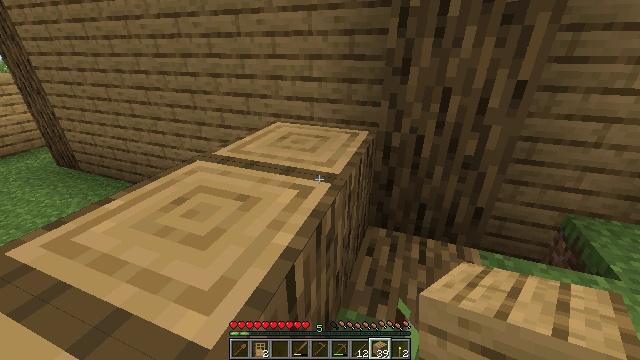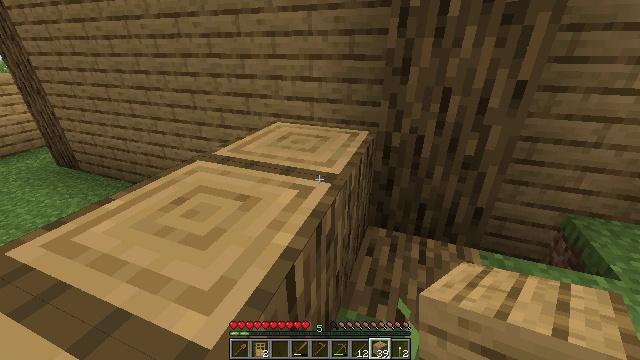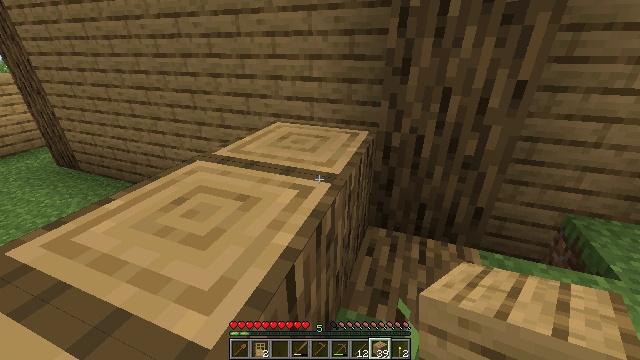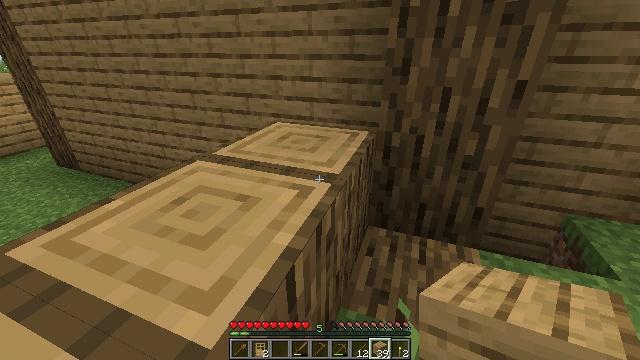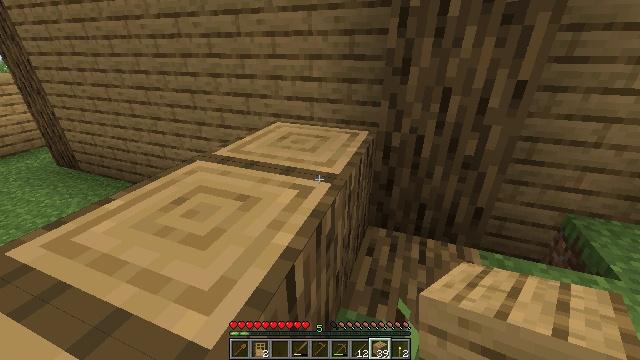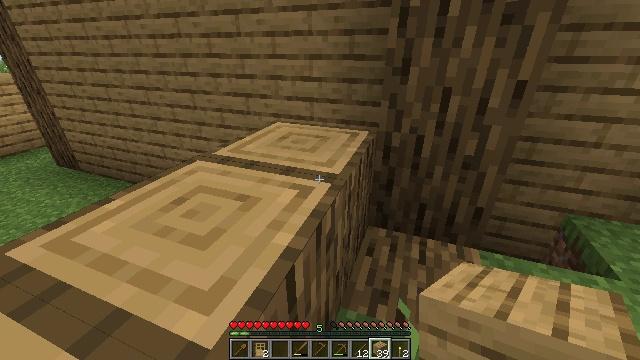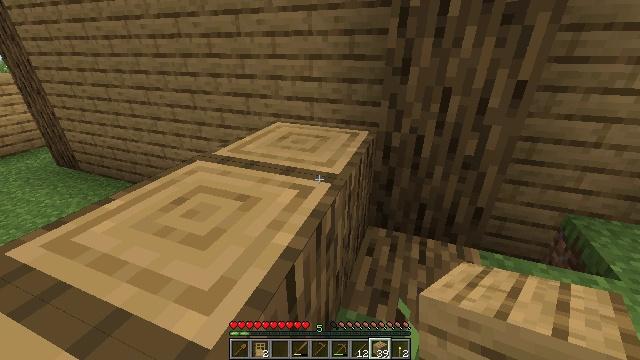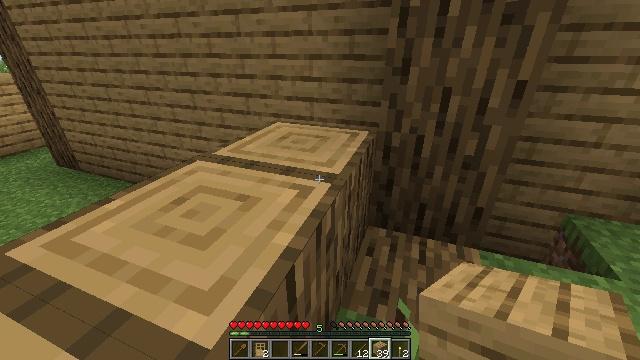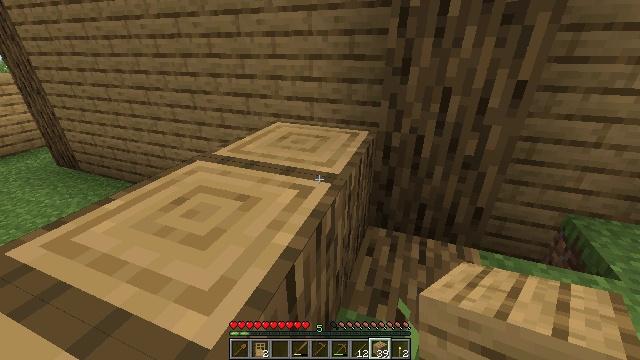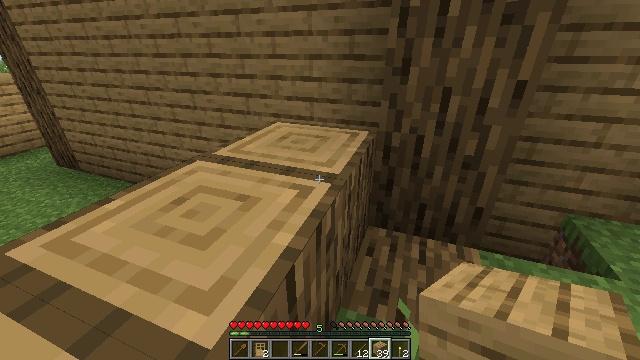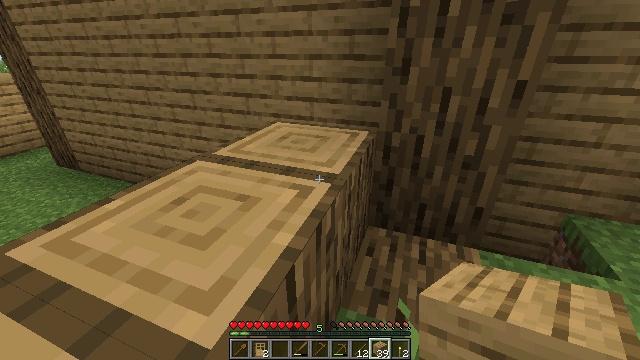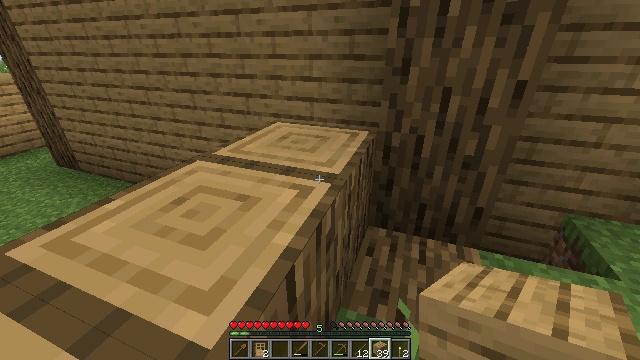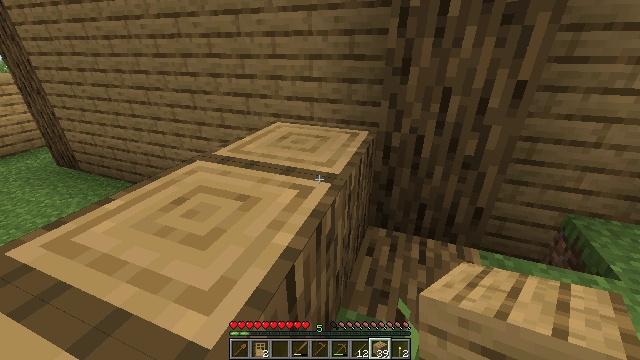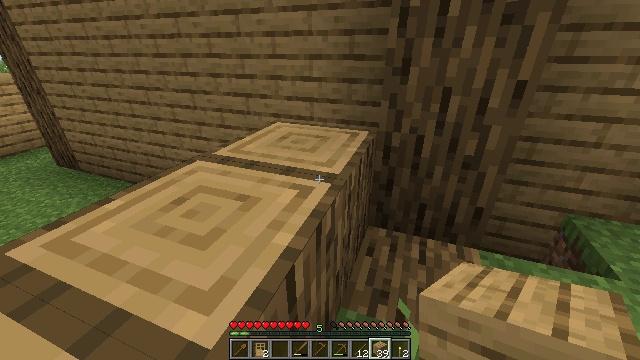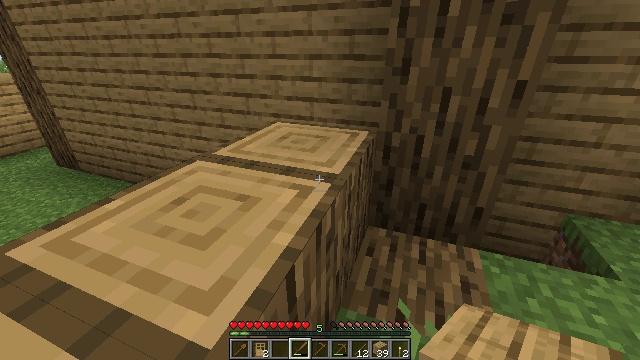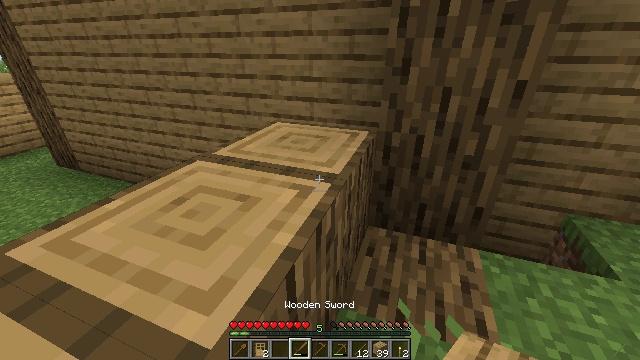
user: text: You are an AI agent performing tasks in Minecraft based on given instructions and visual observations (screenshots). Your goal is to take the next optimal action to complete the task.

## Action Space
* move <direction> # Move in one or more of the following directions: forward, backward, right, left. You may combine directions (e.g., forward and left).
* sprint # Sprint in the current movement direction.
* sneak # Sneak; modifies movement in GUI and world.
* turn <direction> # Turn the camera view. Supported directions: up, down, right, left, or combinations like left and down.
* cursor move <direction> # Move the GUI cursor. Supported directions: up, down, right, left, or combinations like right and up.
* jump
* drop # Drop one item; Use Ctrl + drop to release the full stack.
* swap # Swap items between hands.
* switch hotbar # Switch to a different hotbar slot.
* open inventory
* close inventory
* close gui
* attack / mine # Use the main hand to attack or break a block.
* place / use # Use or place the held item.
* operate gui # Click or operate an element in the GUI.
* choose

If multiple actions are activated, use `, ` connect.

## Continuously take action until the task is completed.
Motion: motion action
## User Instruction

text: Mine the oak log.
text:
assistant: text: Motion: no_op
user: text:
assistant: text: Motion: no_op
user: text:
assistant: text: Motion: no_op
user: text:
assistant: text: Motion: no_op
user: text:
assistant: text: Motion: no_op
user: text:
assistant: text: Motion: no_op
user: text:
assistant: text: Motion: no_op
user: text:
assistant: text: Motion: no_op
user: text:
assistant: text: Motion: no_op
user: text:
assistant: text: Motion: no_op
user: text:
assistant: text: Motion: no_op
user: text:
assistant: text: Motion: no_op
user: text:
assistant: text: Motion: no_op
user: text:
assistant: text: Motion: no_op
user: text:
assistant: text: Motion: no_op
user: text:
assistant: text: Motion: no_op
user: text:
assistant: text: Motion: no_op
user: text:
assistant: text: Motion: no_op
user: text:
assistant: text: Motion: no_op
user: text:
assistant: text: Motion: no_op
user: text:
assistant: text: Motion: no_op
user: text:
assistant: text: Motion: no_op
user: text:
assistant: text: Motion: switch to hotbar 4
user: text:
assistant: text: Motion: switch to hotbar 4
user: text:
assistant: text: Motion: switch to hotbar 4
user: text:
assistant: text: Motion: switch to hotbar 4
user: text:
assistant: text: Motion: switch to hotbar 4
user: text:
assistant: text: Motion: no_op
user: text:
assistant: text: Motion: no_op
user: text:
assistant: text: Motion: no_op